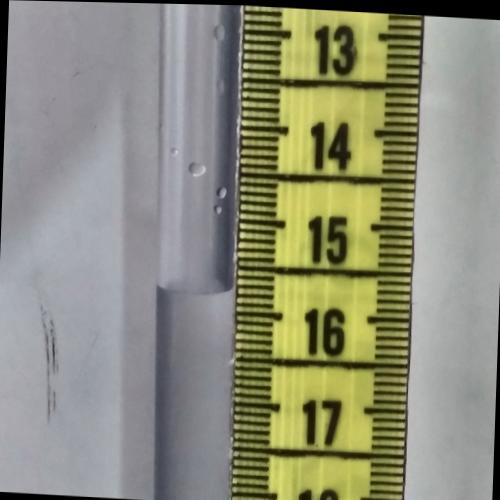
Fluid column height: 15.7 cm